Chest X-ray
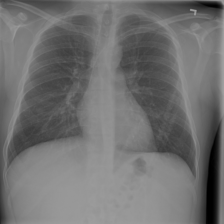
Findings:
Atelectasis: negative
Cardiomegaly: negative
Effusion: negative
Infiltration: negative
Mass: negative
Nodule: negative
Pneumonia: negative
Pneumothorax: negative
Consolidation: negative
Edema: negative
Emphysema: negative
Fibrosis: negative
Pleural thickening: negative
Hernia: negative